Question: There's a WCF self hosted service that must work 99% of time. Sometimes we got some memory troubles like this:

But service is working as usual after that issues. How can we manage this? Any tips and points to make robust services that will survive in different except situations are very very welcome.
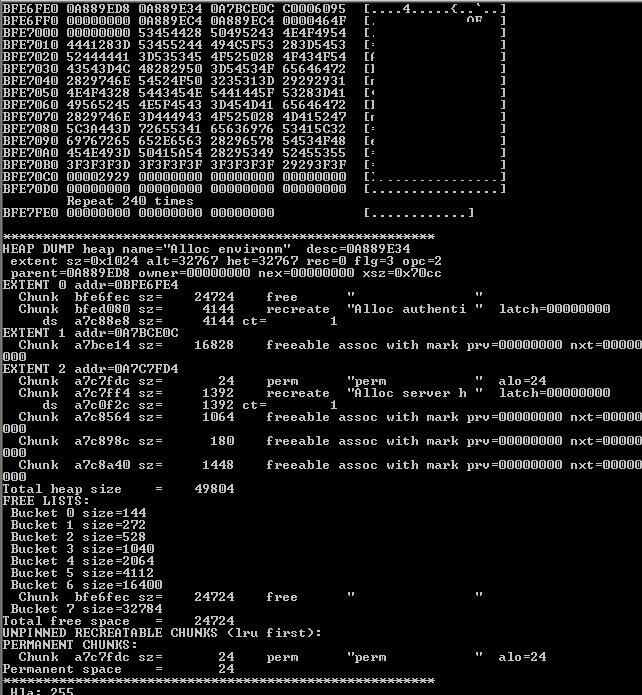
Answer: I am not too sure where the problem resides but memory leaking can be a reason.
> All code is managed. And we use dotConnect for Oracle from devArt as
data layer library.
You assume all code is managed, but there can be unmanaged parts. However, you must call the Dispose method for all the disposable objects after using them, don't think they are properly dispose once they go out of scope. The best practice is, not to let Disposable objects to go out of scope without calling their Dispose method. You may be able to use 'using' statements if you are using them as local variables.
DbConnection is a good example for disposable objects, make sure you dispose all the connections (disposable objects).